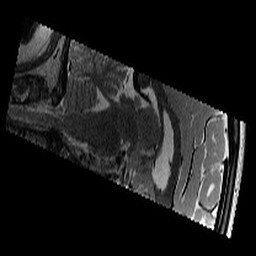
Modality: T2w
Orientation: sagittal
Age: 10
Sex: female
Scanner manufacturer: siemens
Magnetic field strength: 3 T
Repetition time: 9.23 s
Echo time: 0.067 s